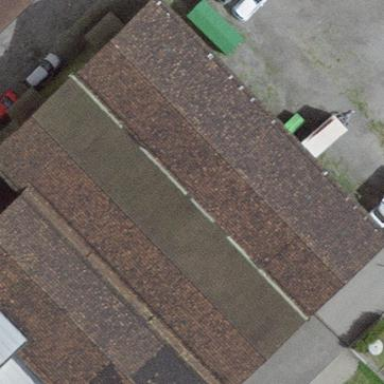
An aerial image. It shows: Industrial building.